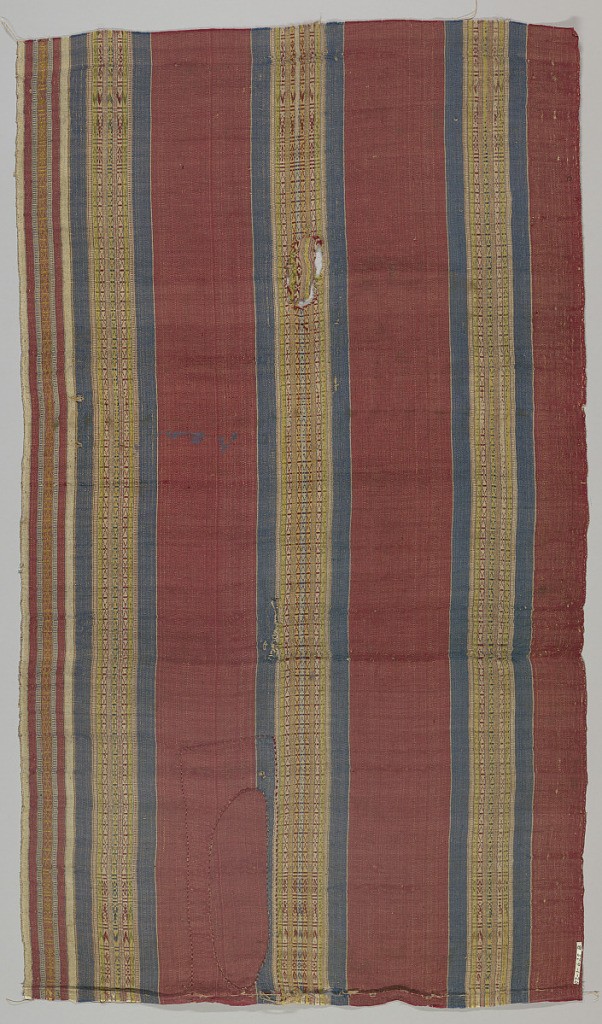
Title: Fragments
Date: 17th–18th century
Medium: silk, linen Technique: warp faced plain weave with supplementary warp forming float patterning
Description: Vertical stripes between broad red stripes.